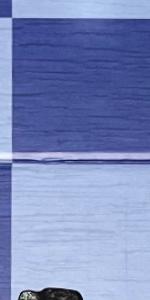
Label: Empty